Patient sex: M
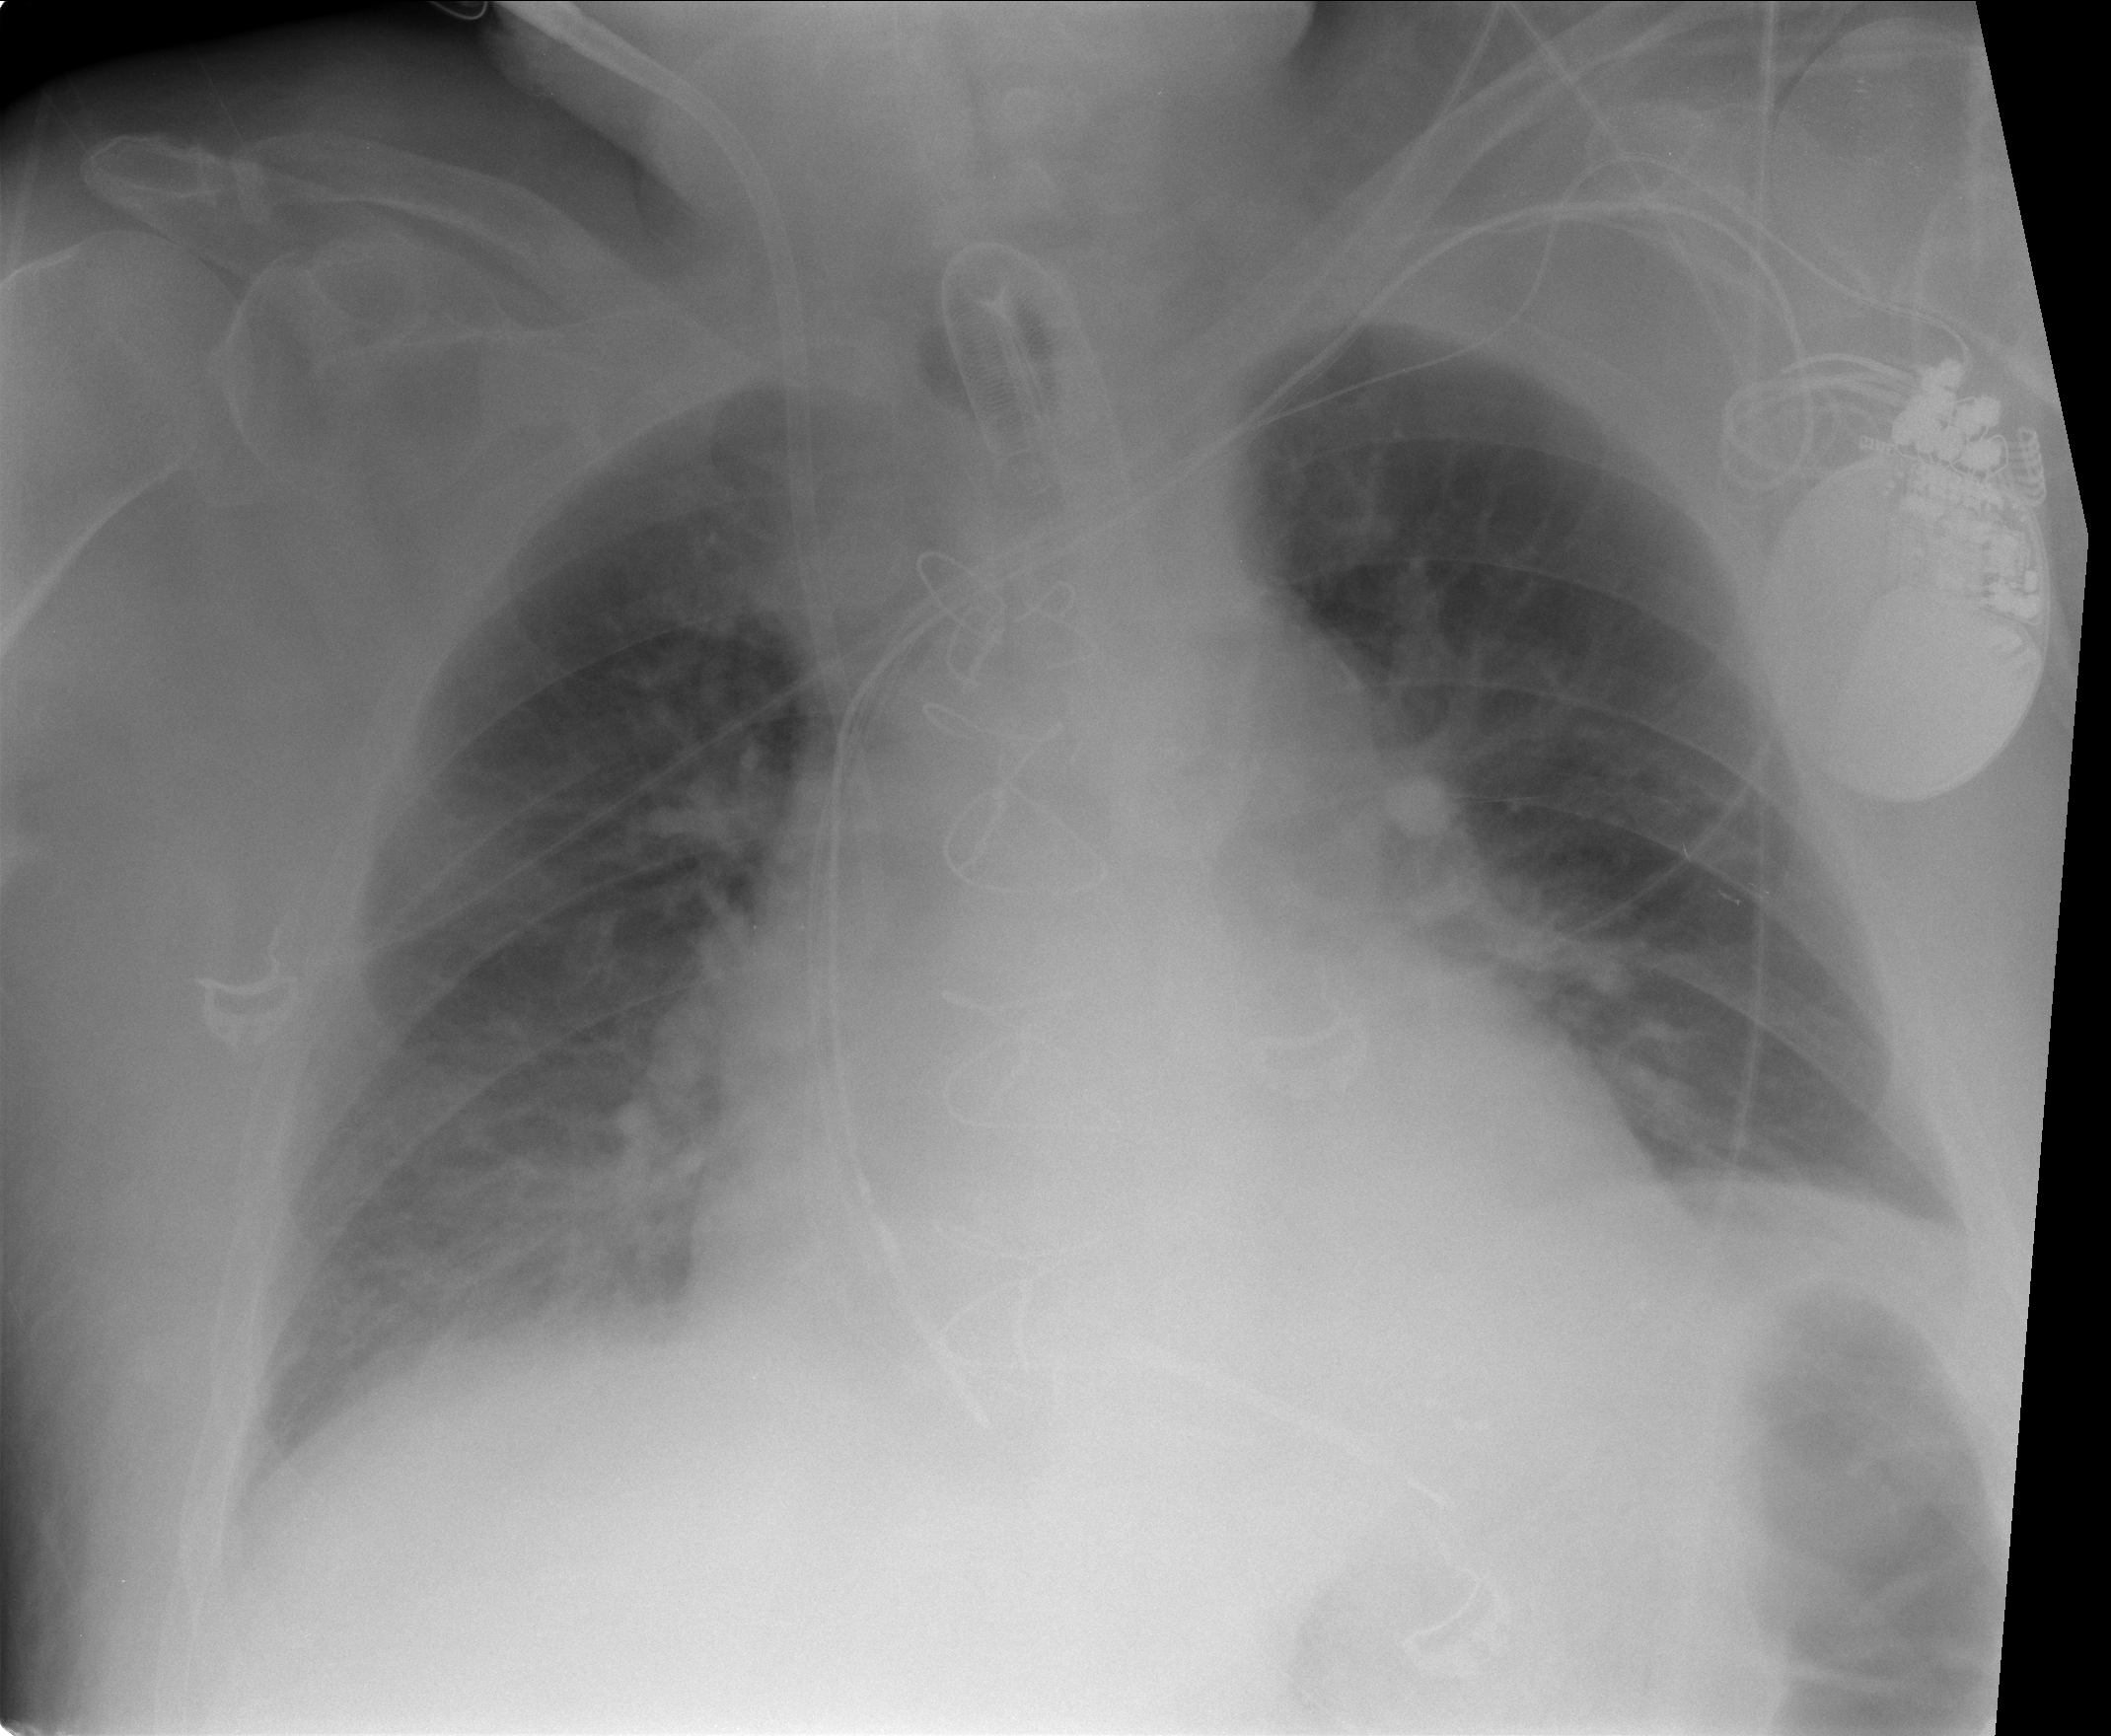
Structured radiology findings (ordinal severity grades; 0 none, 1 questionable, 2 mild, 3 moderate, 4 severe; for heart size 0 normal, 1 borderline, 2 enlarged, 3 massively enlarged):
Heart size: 2
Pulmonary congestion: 2
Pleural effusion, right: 0
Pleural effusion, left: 0
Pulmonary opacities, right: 1
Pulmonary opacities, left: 0
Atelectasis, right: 2
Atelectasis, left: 0